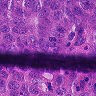
Metastatic tissue present: yes